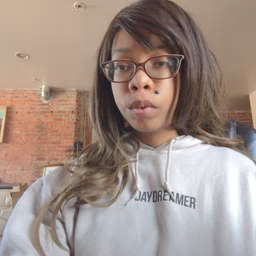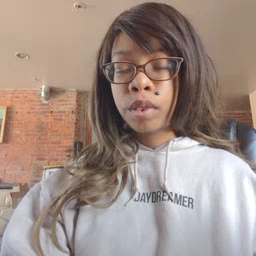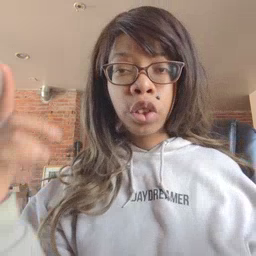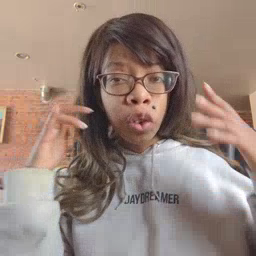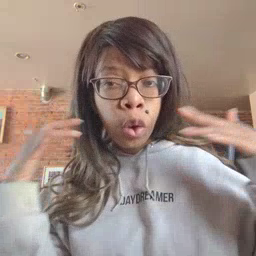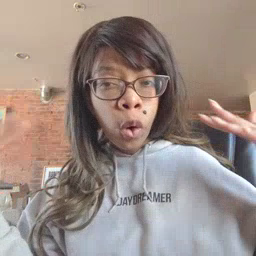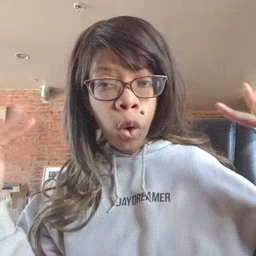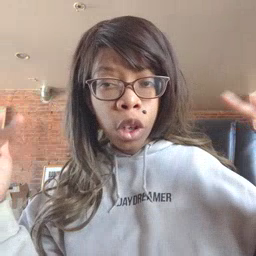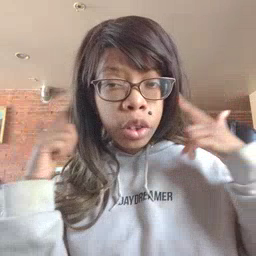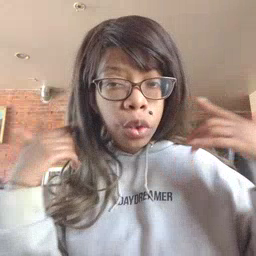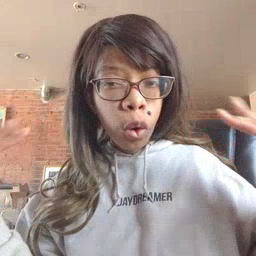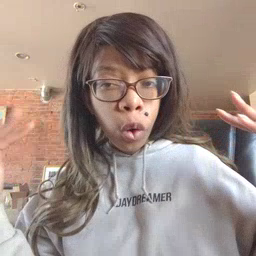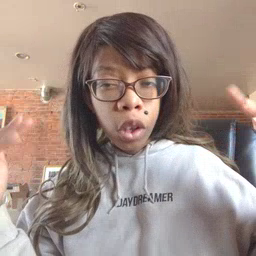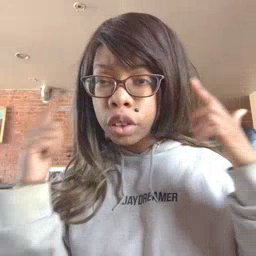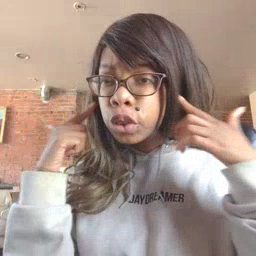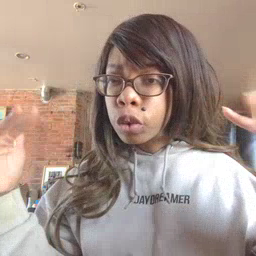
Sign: noisy